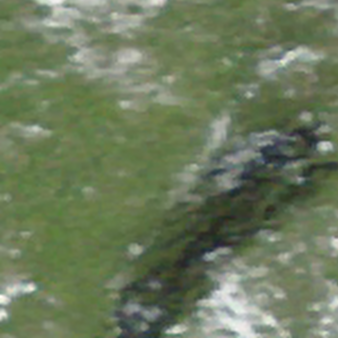
Label: other